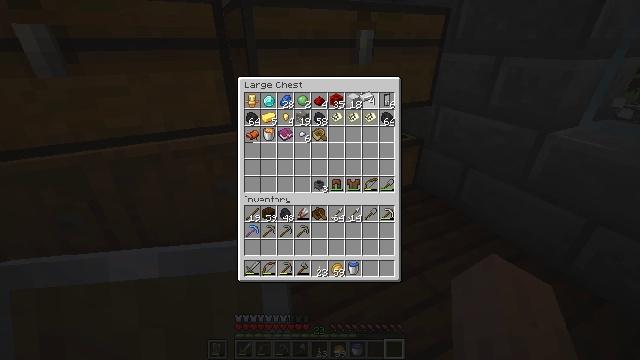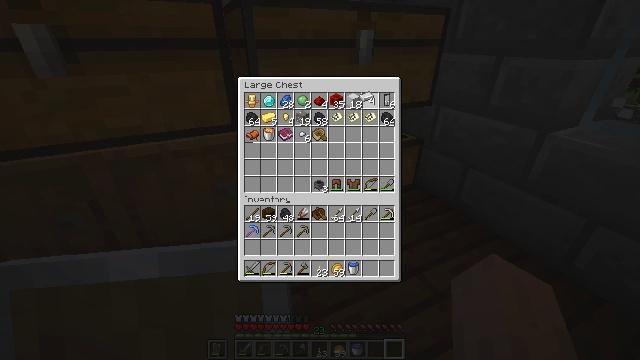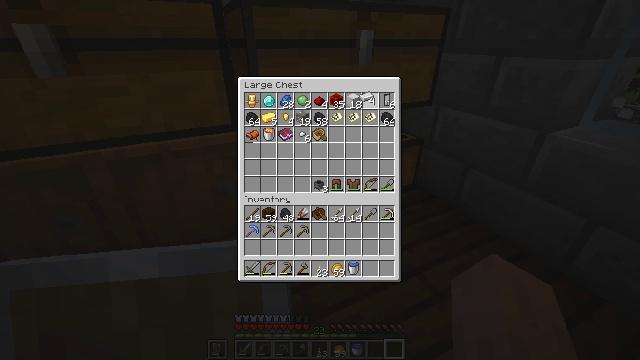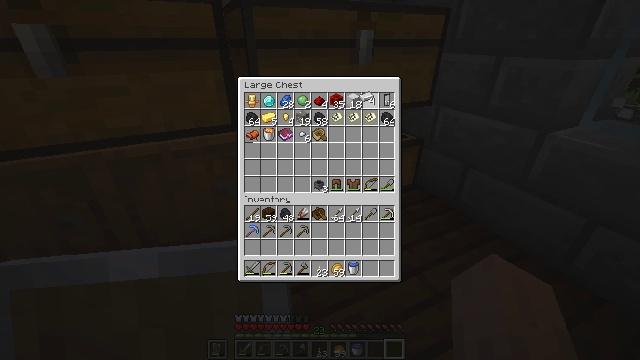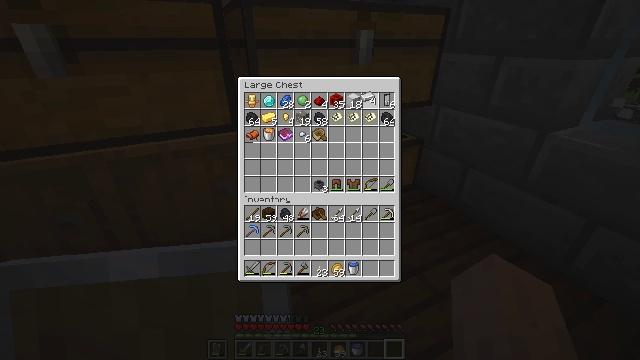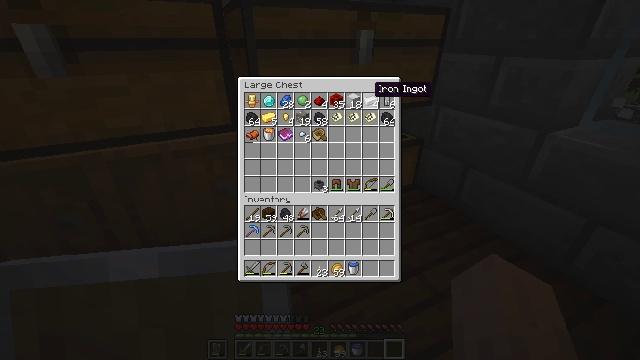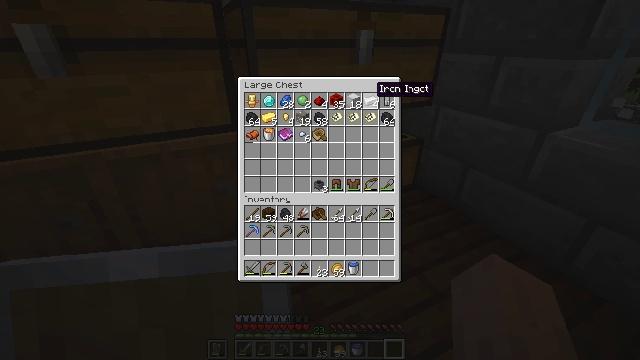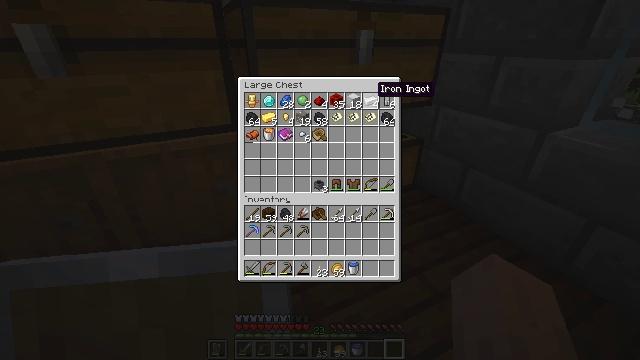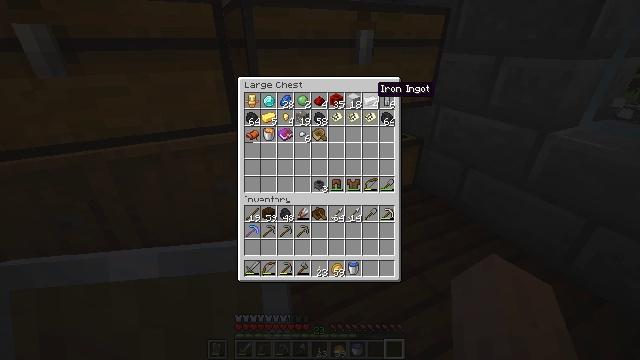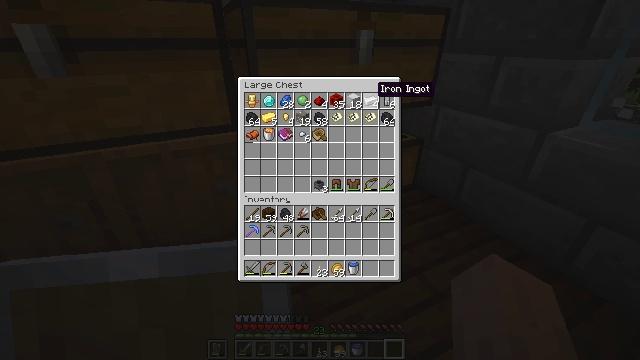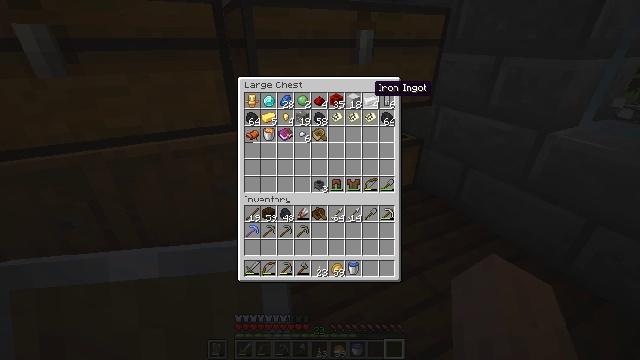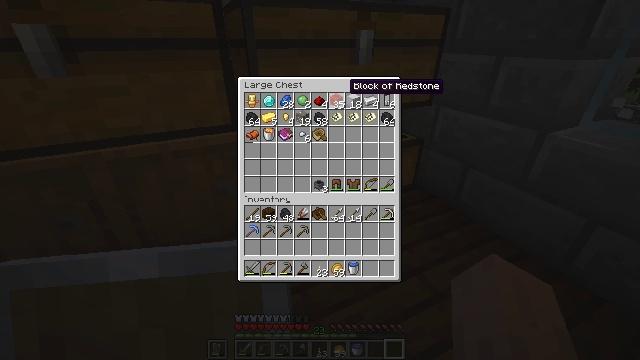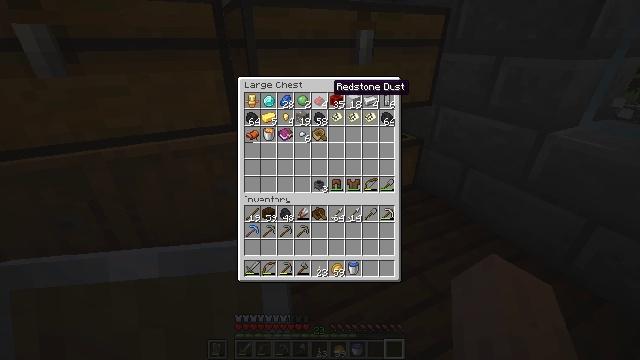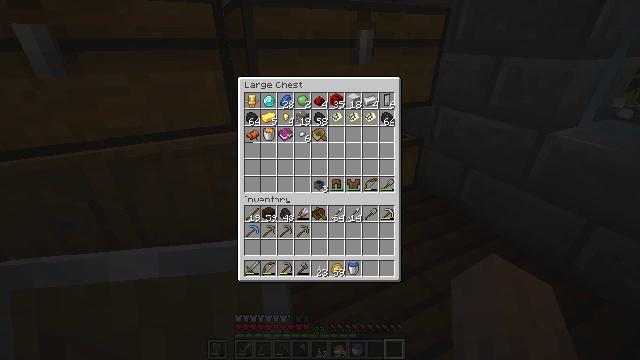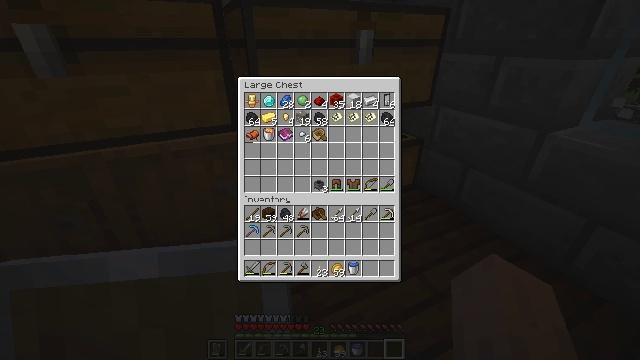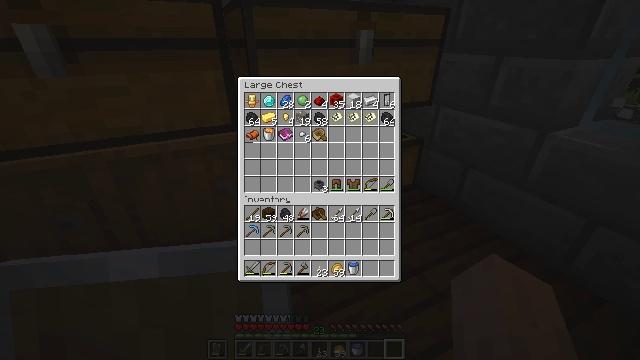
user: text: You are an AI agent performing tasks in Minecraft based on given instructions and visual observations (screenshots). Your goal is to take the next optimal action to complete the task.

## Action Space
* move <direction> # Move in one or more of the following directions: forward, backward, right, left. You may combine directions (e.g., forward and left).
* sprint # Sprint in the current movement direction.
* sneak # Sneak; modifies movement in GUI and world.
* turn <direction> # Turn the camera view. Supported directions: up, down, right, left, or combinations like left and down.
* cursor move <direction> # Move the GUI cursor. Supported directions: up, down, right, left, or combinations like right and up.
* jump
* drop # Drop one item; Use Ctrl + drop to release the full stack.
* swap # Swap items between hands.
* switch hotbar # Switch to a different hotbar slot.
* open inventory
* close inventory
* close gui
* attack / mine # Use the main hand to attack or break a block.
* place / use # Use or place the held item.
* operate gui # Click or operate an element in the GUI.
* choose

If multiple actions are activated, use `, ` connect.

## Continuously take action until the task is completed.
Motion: motion action
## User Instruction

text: Make shears using two iron ingots in the crafting table.
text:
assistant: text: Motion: no_op
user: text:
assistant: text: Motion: no_op
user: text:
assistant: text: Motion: attack / mine
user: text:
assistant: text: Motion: attack / mine
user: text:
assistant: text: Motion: no_op
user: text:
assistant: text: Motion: no_op
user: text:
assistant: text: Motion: no_op
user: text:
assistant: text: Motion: no_op
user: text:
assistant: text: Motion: no_op
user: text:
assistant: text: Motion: no_op
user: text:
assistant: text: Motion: turn left
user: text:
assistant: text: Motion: turn left
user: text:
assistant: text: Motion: turn left and up
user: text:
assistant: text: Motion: turn up
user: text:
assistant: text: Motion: no_op
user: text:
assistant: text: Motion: turn right
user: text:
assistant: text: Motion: turn right
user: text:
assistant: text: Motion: no_op
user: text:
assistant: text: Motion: turn right
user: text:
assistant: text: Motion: no_op
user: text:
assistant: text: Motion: no_op
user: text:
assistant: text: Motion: no_op
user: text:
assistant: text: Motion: no_op
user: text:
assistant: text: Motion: no_op
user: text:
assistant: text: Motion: no_op
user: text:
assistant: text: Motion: no_op
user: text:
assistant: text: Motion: turn down
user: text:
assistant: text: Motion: no_op
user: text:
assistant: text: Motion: turn left
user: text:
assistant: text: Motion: no_op